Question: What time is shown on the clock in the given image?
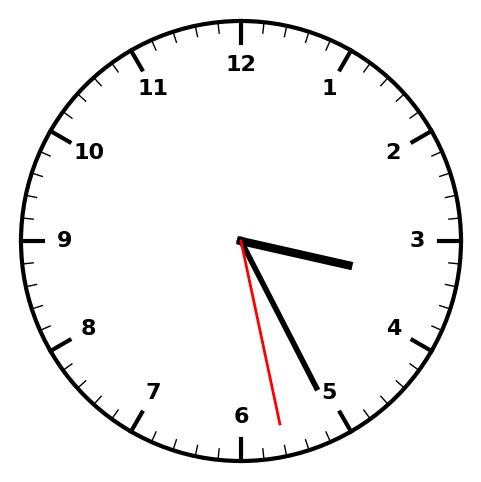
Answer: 03:25:28